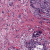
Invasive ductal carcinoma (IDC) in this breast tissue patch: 0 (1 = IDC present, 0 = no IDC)